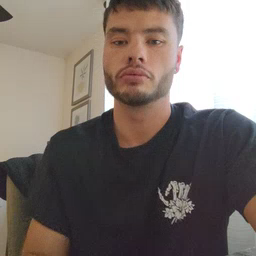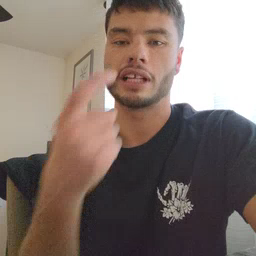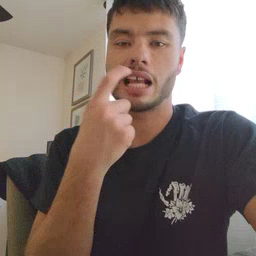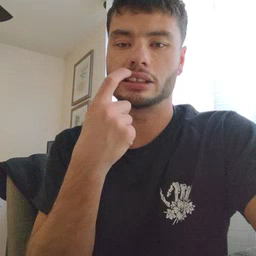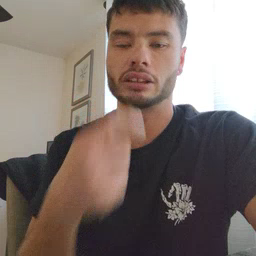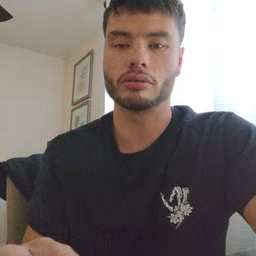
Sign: glasswindow